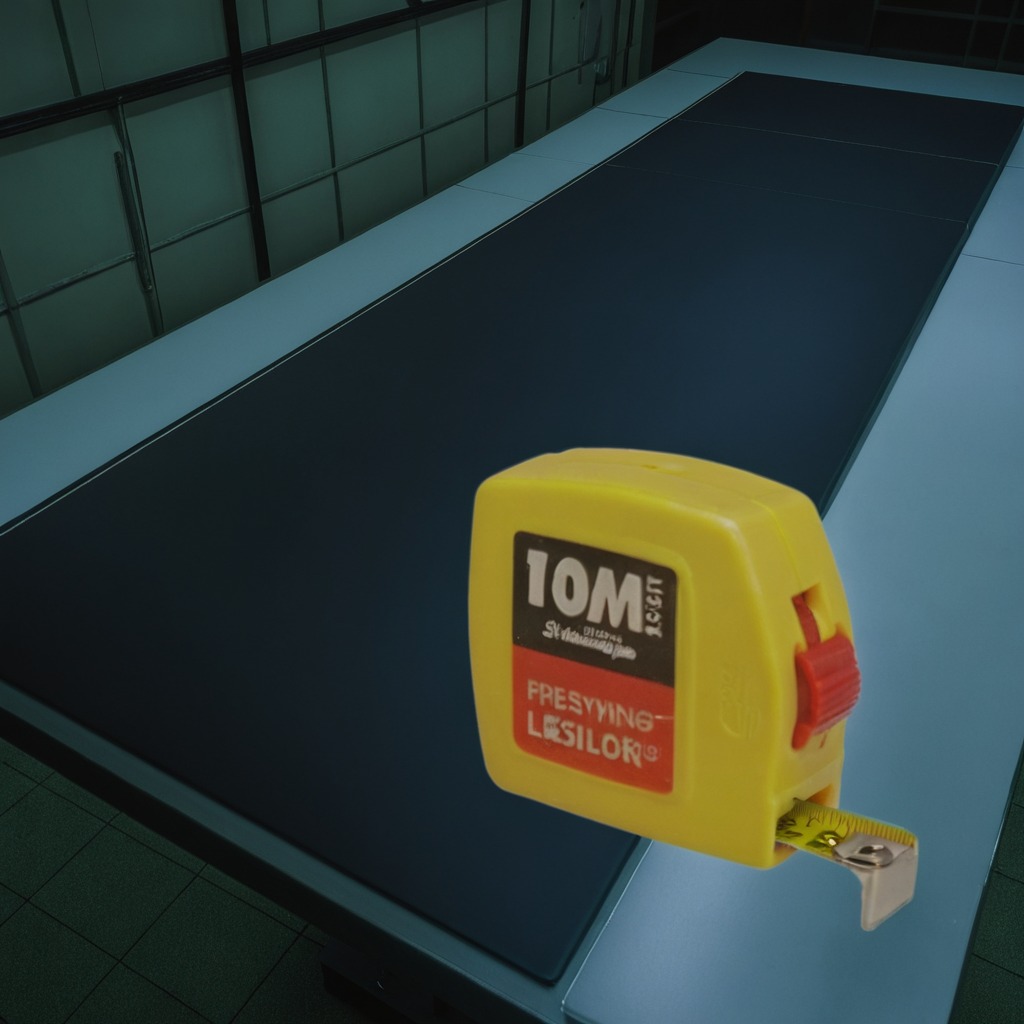
A measuring tape is lying on the clean empty table in a railway signal maintenance room.